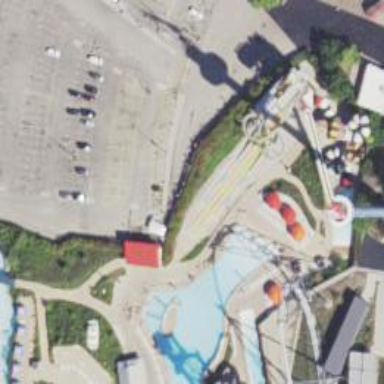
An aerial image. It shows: Water slide attraction.